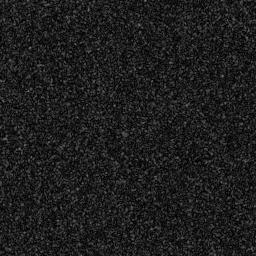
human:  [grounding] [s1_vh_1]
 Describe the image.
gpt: In the satellite image, there is  <ref>1 large ship </ref> <box>[[43, 15, 65, 35, 0]]</box> located at top,  <ref>1 large ship </ref> <box>[[49, 53, 67, 73, 0]]</box> located at center.